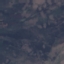
Land use / land cover class: HerbaceousVegetation